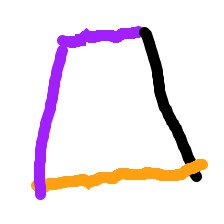
Shape: trapezoid